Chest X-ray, AP view. Patient: 44 years old, sex M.
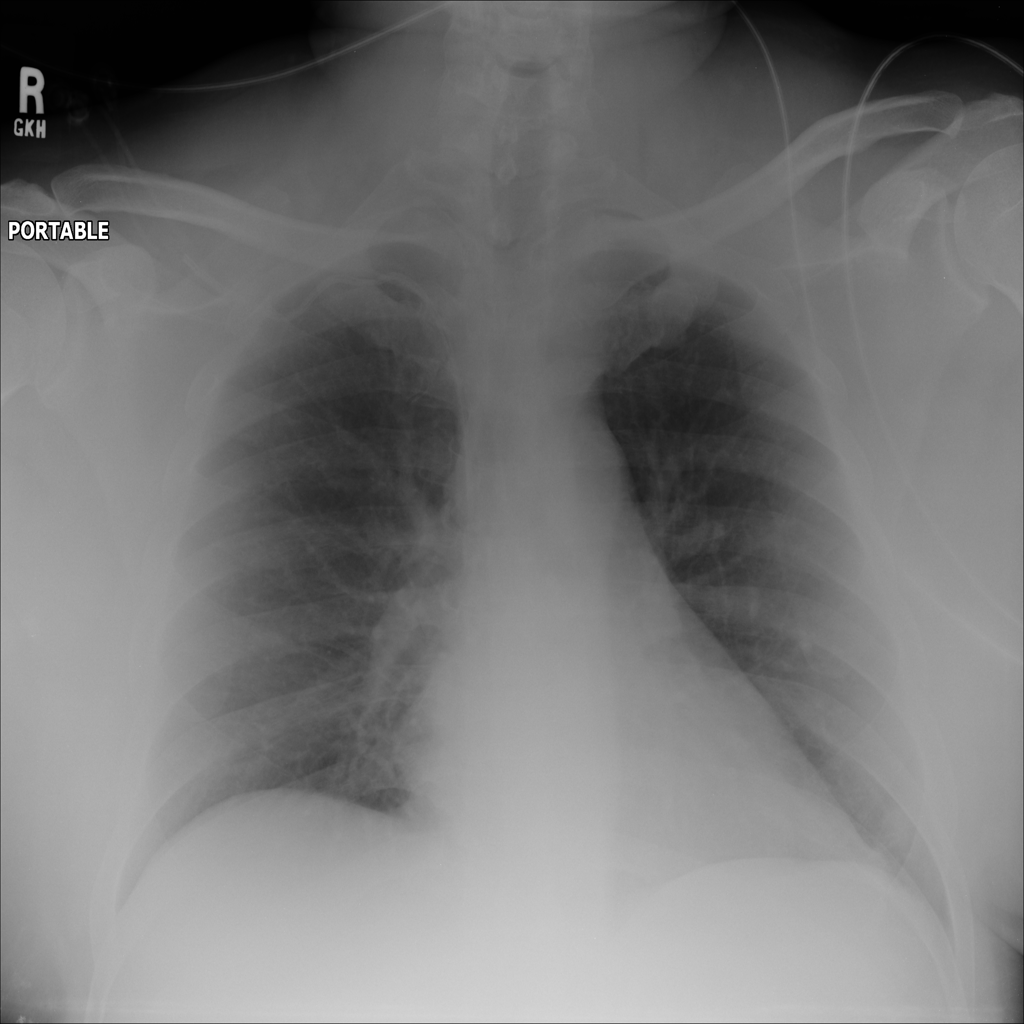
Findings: No Finding